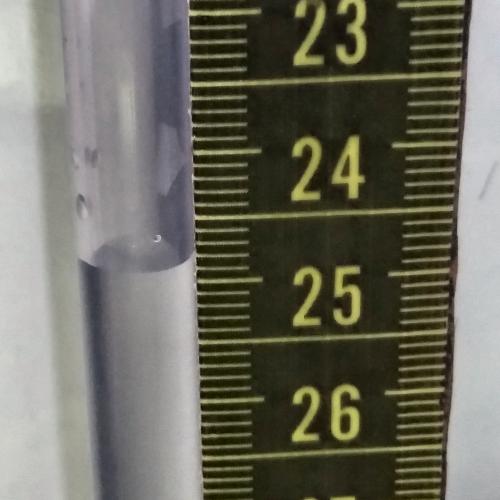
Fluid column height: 24.8 cm